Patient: sex F, age 83
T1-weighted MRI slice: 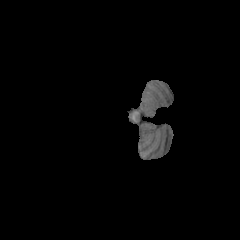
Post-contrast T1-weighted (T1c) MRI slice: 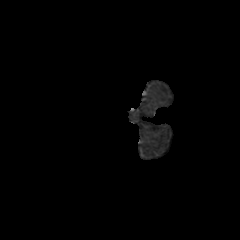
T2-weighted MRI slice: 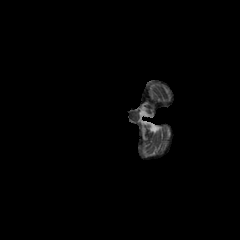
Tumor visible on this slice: no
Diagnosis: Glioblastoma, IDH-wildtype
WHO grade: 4